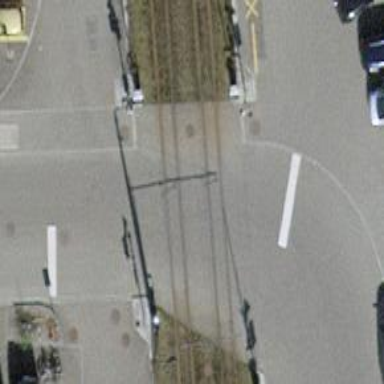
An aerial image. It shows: Level railway crossing with lights and barriers.